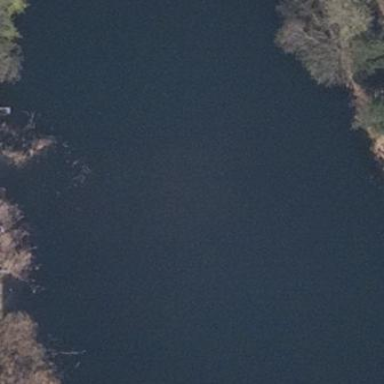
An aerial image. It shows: Pond with natural water.